Question: I asked a question earlier in the week (<URL> regarding transferring data from a rendertarget to the CPU so that collisions could be tested on it. From the responses I got there, I decided that drawing a section of the render target to a smaller render target and then retrieving that data would be a valid solution and tried to implement that.
After drawing the full sized render target (1280x1024), I switch the active render target to a smaller one (59X47 - the collision size of my players) and try to draw the section of the large render target which falls under the player onto the smaller target. At first, I thought this had worked, but then I noticed that collisions would sometimes be wildly inaccurate.
I drew the smaller render target to the screen to inspect its contents and found that it only had a handful of pixels occupied at any one time, and that these were always in the top left corner.
'''
// Render rectangle under player from foreground to collision layer
Rectangle sourceRectangle = new Rectangle(sourceX, sourceY,
(int)sizeX, (int)sizeY);
gd.SetRenderTarget(collisionLayer[i]);
gd.Clear(Color.Transparent);
spriteBatch.Draw(foregroundLayer, collisionLayer[i].Bounds,
sourceRectangle, Color.White);
gd.SetRenderTarget(null);
'''
Drawing the full large render target to the smaller target results in the data carrying over successfully (though scaled, obviously), so I'm not sure what is going wrong.
'''
// Render full target onto collision layer
gd.SetRenderTarget(collisionLayer[i]);
gd.Clear(Color.Transparent);
spriteBatch.Draw(foregroundLayer,new Vector2(0.0f),Color.White);
gd.SetRenderTarget(null);
'''
The image below shows the large target with the small target superimposed on the top left corner. The large target's full data seems to be drawn correctly.

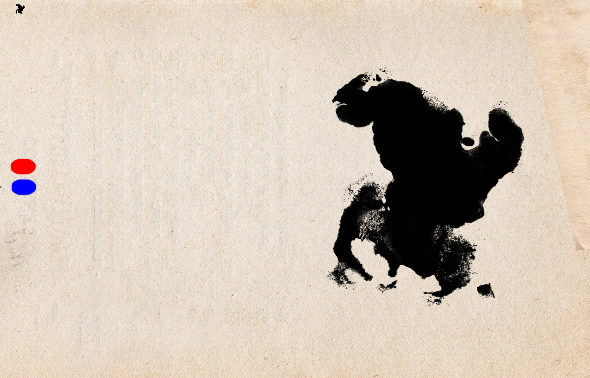
Answer: You're not showing your 'spriteBatch.Begin' and 'spriteBatch.End' calls, but it looks like you need to move them. Specifically, you're setting your render target to null before calling spriteBatch.End, or at least it appears so from your sample code.
I set up a sample project, and when I do the following everything works as expected...
'''
GraphicsDevice.SetRenderTarget(target);
GraphicsDevice.Clear(Color.Transparent);
spriteBatch.Begin();
spriteBatch.Draw(texture, target.Bounds, new Rectangle(50, 500, 100, 100), Color.White);
spriteBatch.End();
GraphicsDevice.SetRenderTarget(null);
GraphicsDevice.Clear(Color.CornflowerBlue);
spriteBatch.Begin();
spriteBatch.Draw(texture, new Rectangle(0, 0, 640, 480), texture.Bounds, Color.White);
spriteBatch.Draw(target, Vector2.Zero, target.Bounds, Color.White);
spriteBatch.End();
'''
But if I move 'spriteBatch.End' after 'SetRenderTarget(null)' my render target is empty.